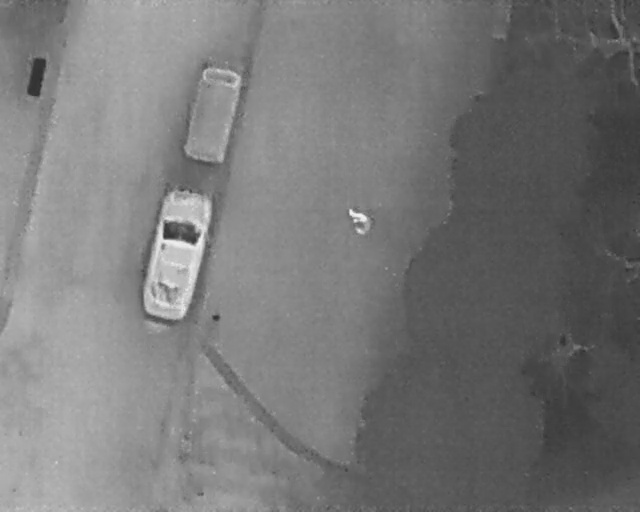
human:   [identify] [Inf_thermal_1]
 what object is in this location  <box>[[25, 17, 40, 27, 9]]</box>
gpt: <ref>1 large car at the top</ref>

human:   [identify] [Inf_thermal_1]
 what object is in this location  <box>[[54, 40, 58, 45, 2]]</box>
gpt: <ref>1 large person at the center</ref>

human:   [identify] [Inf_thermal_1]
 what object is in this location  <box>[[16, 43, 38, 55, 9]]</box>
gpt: <ref>1 large car at the left</ref>